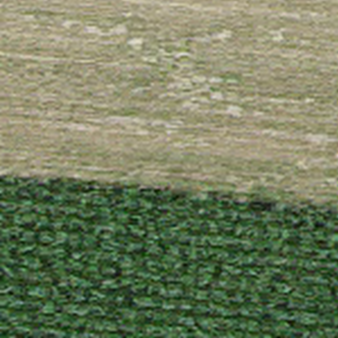
Label: other